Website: lowes
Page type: billing-address
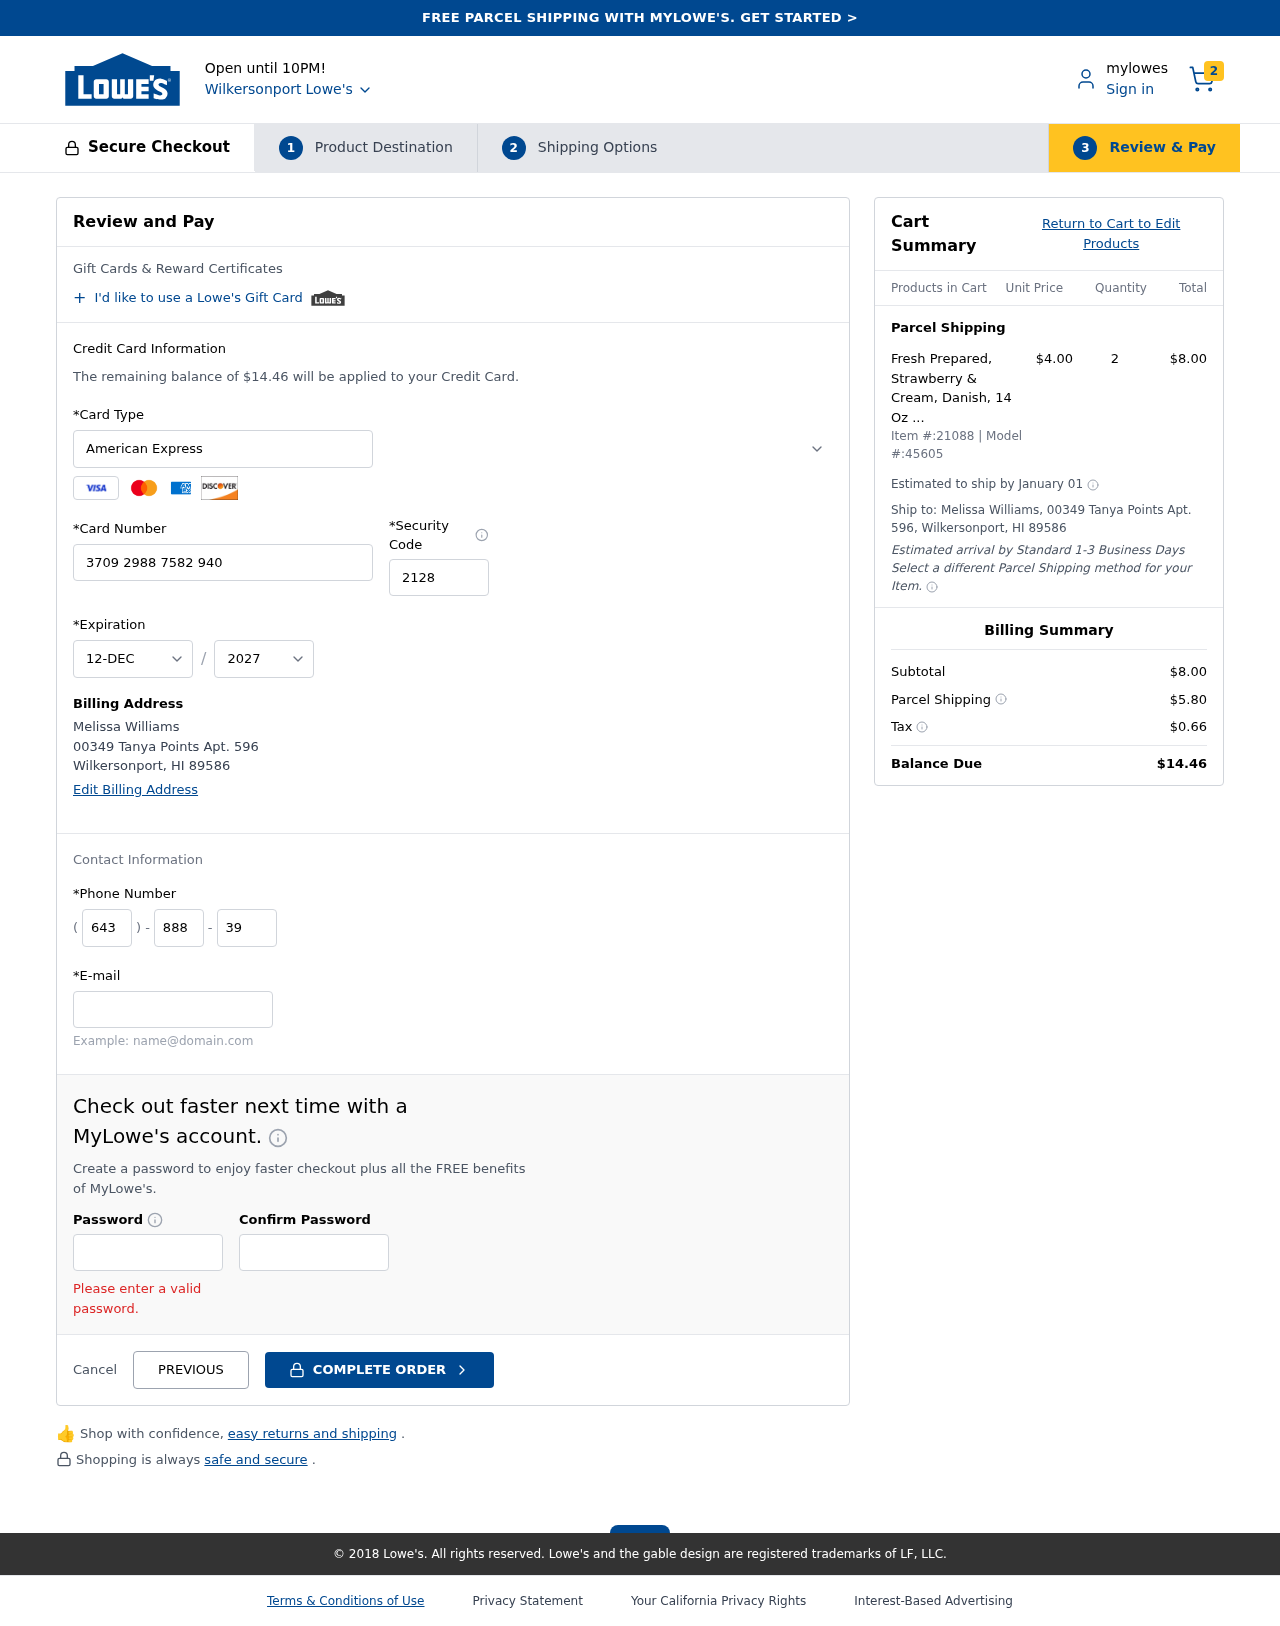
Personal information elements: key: PII_CARD_CVV
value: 2128
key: PII_CARD_EXPIRY_MONTH
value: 12
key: PII_CARD_EXPIRY_YEAR
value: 27
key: PII_CARD_NUMBER
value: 3709 2988 7582 940
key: PII_CARD_TYPE
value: American Express
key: PII_CITY
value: Wilkersonport
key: PII_CITY_STATE_ZIP
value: Wilkersonport, HI 89586
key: PII_EMAIL
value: mwilliams@yahoo.com
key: PII_FULLNAME
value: Melissa Williams
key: PII_PHONE_AREA
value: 643
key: PII_PHONE_PREFIX
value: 888
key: PII_PHONE_SUFFIX
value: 3957
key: PII_STREET
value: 00349 Tanya Points Apt. 596
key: PII_FULLNAME2
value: Melissa Williams
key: PII_STREET2
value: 00349 Tanya Points Apt. 596
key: PII_CITY_STATE_ZIP2
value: Wilkersonport, HI 89586
Product elements: key: PRODUCT1_NAME
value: Fresh Prepared, Strawberry & Cream, Danish, 14 Oz (4 Count)
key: PRODUCT1_PRICE
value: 4
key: PRODUCT1_QUANTITY
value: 2
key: PRODUCT_ITEM_NUMBER
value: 21088
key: PRODUCT_MODEL_NUMBER
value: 45605
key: PRODUCT1_LINE_TOTAL
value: $8.00
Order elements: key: ORDER_NUM_ITEMS
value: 2
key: ORDER_TOTAL
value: $14.46
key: ORDER_SHIPPING_DATE
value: January 01
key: ORDER_SUBTOTAL
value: $8.00
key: ORDER_SHIPPING_COST
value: $5.80
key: ORDER_TAX
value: $0.66